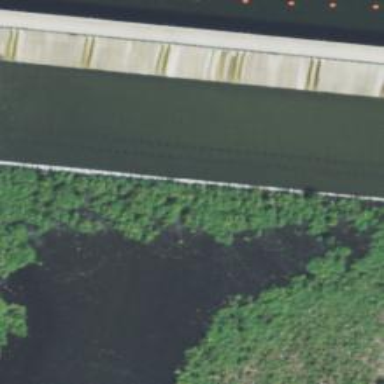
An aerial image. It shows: Weir along the waterway.